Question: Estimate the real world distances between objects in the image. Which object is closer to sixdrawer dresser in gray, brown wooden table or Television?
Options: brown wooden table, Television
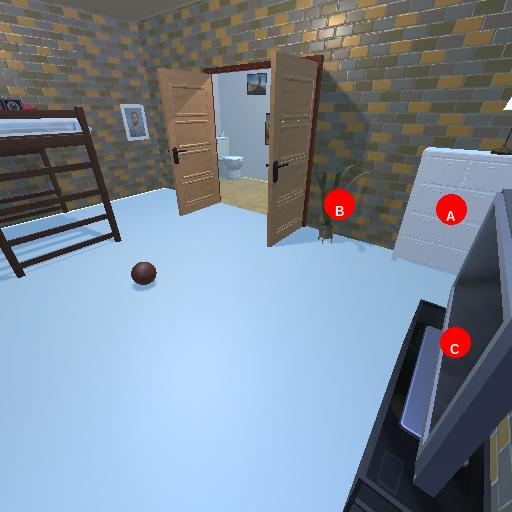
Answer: brown wooden table